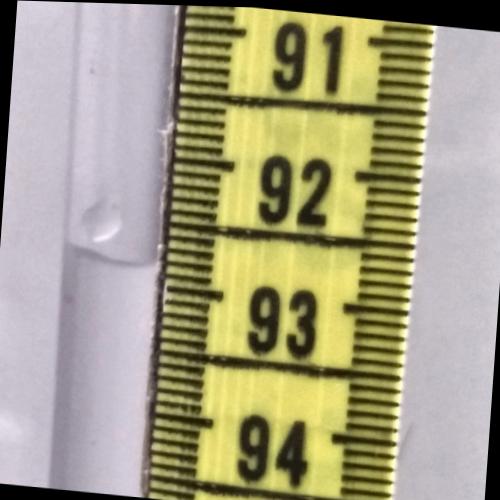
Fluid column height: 92.8 cm